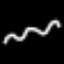
Label: squiggle